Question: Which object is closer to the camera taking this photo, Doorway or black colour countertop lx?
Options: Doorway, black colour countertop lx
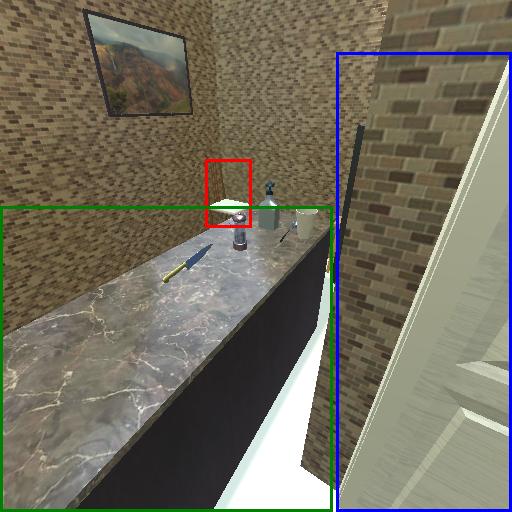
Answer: Doorway